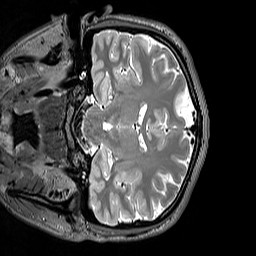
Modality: T2w
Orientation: coronal
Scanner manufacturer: siemens
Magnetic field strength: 3 T
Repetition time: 3.2 s
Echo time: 0.406 s